【题型】解答题　【知识点】解析几何　【难度】easy
已知曲线$C$:$\dfrac{x^2}{a^2}-\dfrac{y^2}{b^2}=1$，焦距长为$2\sqrt{5}$，右顶点$A$的横坐标为$1$．$C$上有一动点$M(m,n)(n\neq0)$，$N$和$M$关于$y$轴对称，直线$MA$记为$l_1$，直线$NA$记为$l_2$，而且$l_1$，$l_2$与$y$轴的交点分别为$P$，$Q$．

\vspace{0.2cm}
\noindent (1)求双曲线$C$的方程；
\vspace{0.1cm}
\noindent (2)已知以线段$PQ$为直径的圆过点$T$，且$T$为$x$轴上一点，求$T$的坐标；
\vspace{0.1cm}
\noindent (3)记$S$为三角形$PMQ$的面积，当$S$取最小值时．求此时$M$点的坐标．
【解答】
\noindent \textbf{【详解】} (1) 因为焦距长为$2\sqrt{5}$，即$2c=2\sqrt{5}\Rightarrow c=\sqrt{5}$，
且右顶点$A$的横坐标为$1$，则$a=1$，
所以$b^2=c^2-a^2=5-1=4$，
所以双曲线$C$的方程为$x^2-\dfrac{y^2}{4}=1$；

\vspace{0.3cm}
\noindent (2) 已知$A(1,0)$，由于$N$和$M$关于$y$轴对称，可知$N(-m,n)$，$n\neq0$，则$m\neq\pm1$，
直线$AM$:$y=\dfrac{n}{m-1}(x-1)$，令$x=0$，可得$y=\dfrac{-n}{m-1}$，则$P\left(0,\dfrac{-n}{m-1}\right)$，
直线$AN$:$y=\dfrac{n}{-m-1}(x-1)$，令$x=0$，可得$y=\dfrac{n}{m+1}$，则$Q\left(0,\dfrac{n}{m+1}\right)$，

\vspace{0.2cm}

\vspace{0.2cm}
\noindent 所以$|PQ|=\left|\dfrac{n}{m+1}-\dfrac{-n}{m-1}\right|=\left|\dfrac{2mn}{m^2-1}\right|$，则以线段$PQ$为直径的圆的半径为$\left|\dfrac{mn}{m^2-1}\right|$，
所以以线段$PQ$为直径的圆的方程为$x^2+\left(y+\dfrac{n}{m^2-1}\right)^2=\dfrac{m^2n^2}{(m^2-1)^2}$，
令$y=0$，得$x^2=\dfrac{m^2n^2}{(m^2-1)^2}-\dfrac{n^2}{(m^2-1)^2}=\dfrac{n^2}{m^2-1}$，
又$m^2-\dfrac{n^2}{4}=1$，即$m^2-1=\dfrac{n^2}{4}$，
所以$x^2=\dfrac{n^2}{\dfrac{n^2}{4}}=4\Rightarrow x=\pm2$，即$T(\pm2,0)$；

\vspace{0.3cm}
\noindent (3) 因为 $S=\dfrac{1}{2}|PQ|\cdot|m|=\dfrac{1}{2}\left|\dfrac{2mn}{m^2-1}\right|\cdot|m|=\left|\dfrac{m^2n}{m^2-1}\right|=\left|\dfrac{4m^2n}{n^2}\right|=\dfrac{4m^2}{|n|}=4\cdot\dfrac{m^2}{|n|}$，
又$m^2=1+\dfrac{n^2}{4}$，故$S=4\cdot\dfrac{1+\dfrac{n^2}{4}}{|n|}=\left|n+\dfrac{4}{n}\right|\geq4$，
当且仅当$n=\pm2$时，取得最小值，
此时$M$的坐标是$(\sqrt{2},2)$或$(\sqrt{2},-2)$或$(-\sqrt{2},2)$或$(-\sqrt{2},-2)$．

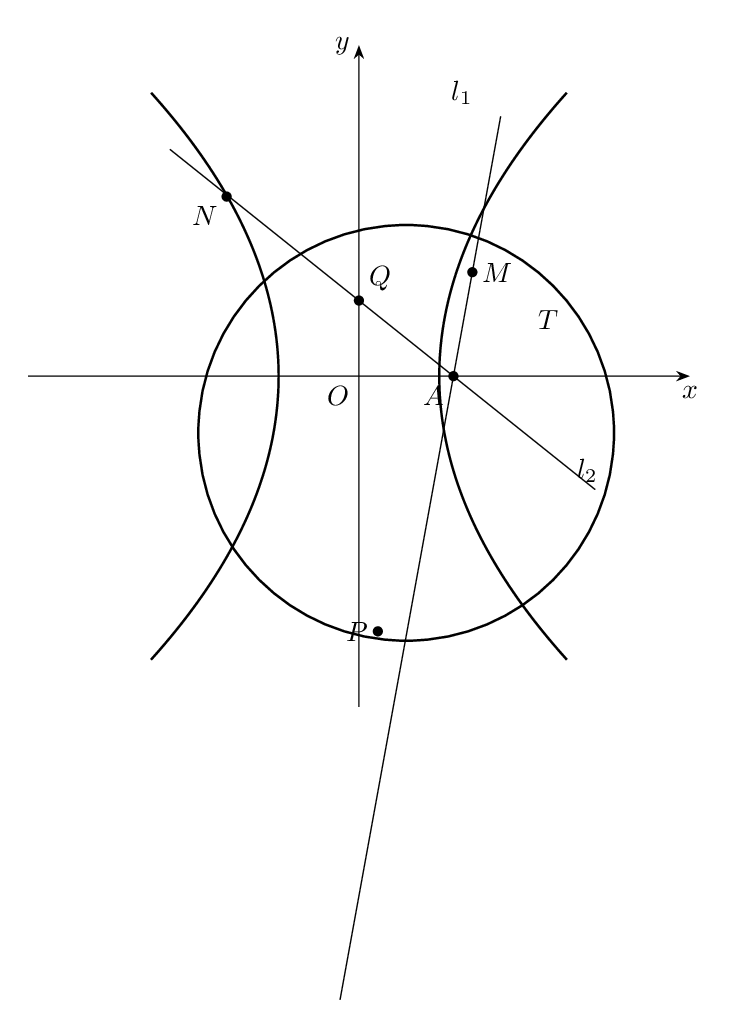